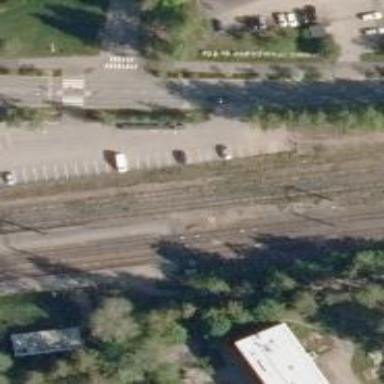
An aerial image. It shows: Railway track with continuous electrified contact lines.